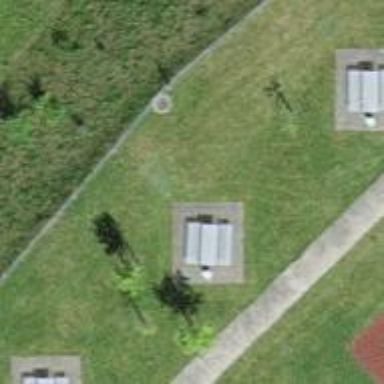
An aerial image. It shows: Picnic table located in leisure land area.